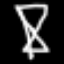
Label: hourglass